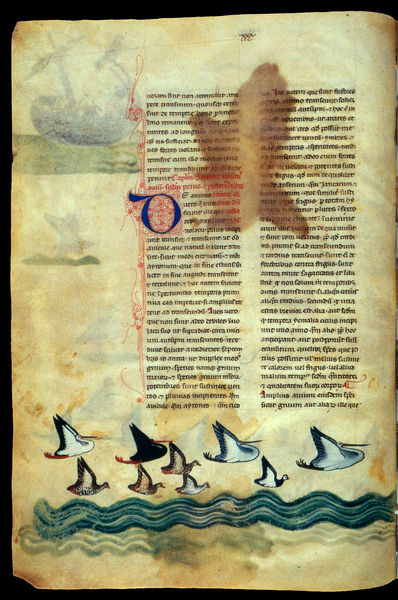
Titel: Falkenbuch Friedrichs des II.; De arte venandi cum avibus
Institution: Rom, Biblioteca Vaticana
Schlagwörter: blau, gemälde, wasser, gelb, see, bunt, rot, alt, vögel, blatt, boot, schiff, schrift, welle, wellen, papier, ecke, ente, vergilbt, enten, kaffee, foto, fotografie, buch, seite, illustration, gänse, kranich, fleck, handschrift, notiz, latein, flecke, wasseer, wasserschaden, script, vögel farbe, #fleck